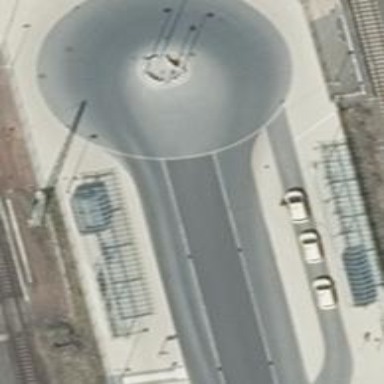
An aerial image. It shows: Platform for public transport with shelter.